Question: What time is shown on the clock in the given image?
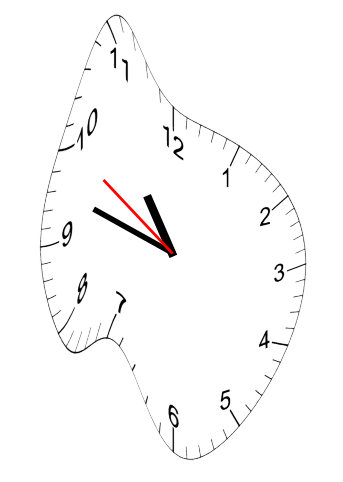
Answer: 10:47:50